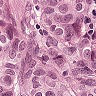
Metastatic tissue present: yes